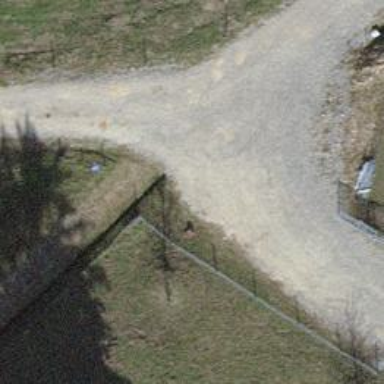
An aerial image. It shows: Gate.